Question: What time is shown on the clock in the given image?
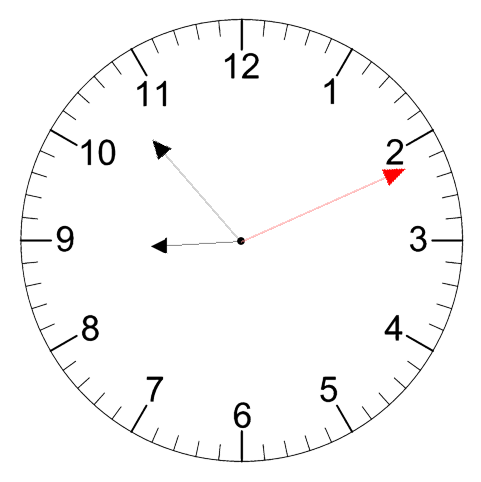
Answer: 08:53:11